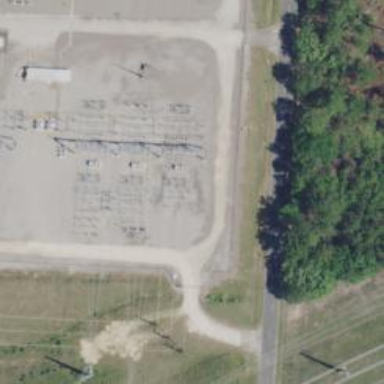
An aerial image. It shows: Switch for power supply.